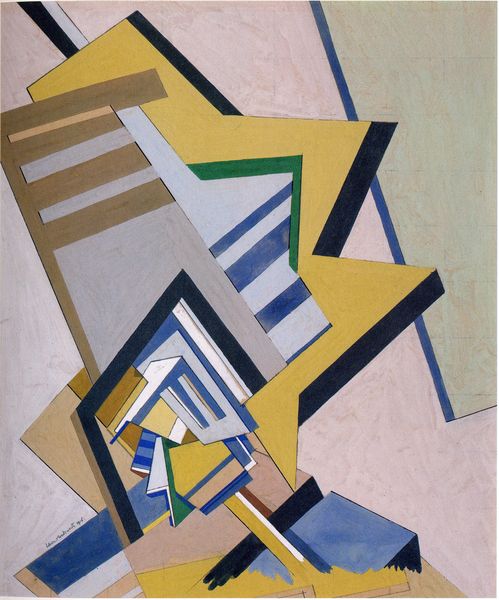
Titel: Abstract Composition
Künstler: Edward Wadsworth
Standort: London
Institution: Tate Gallery
Schlagwörter: blau, schatten, weiß, gelb, grün, ocker, braun, bunt, grau, schwarz, rot, signatur, rosa, perspektive, moderne, abstrakt, flächen, modern, formen, violett, linien, streifen, balken, stufen, tiefe, abstraktion, eckig, rechteck, links, linie, form, konturen, ecken, geometrisch, zacken, unform, struktur, dreiecke, geometrie, amorph, konstruktivismus, gestuft, blöcke, überschneidung, amroph